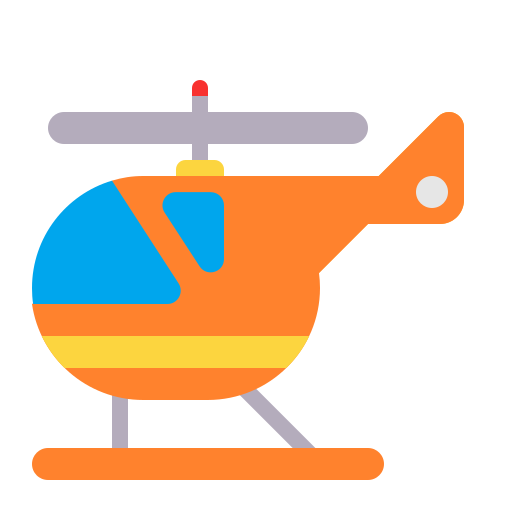
helicopter flat